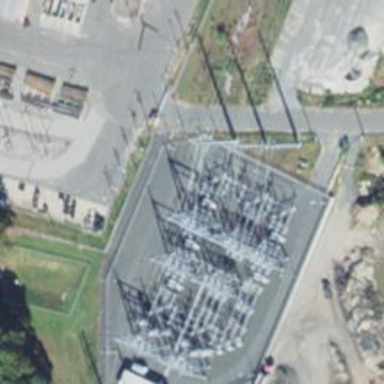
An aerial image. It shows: Switch used for power control.